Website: macys
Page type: delivery-shipping
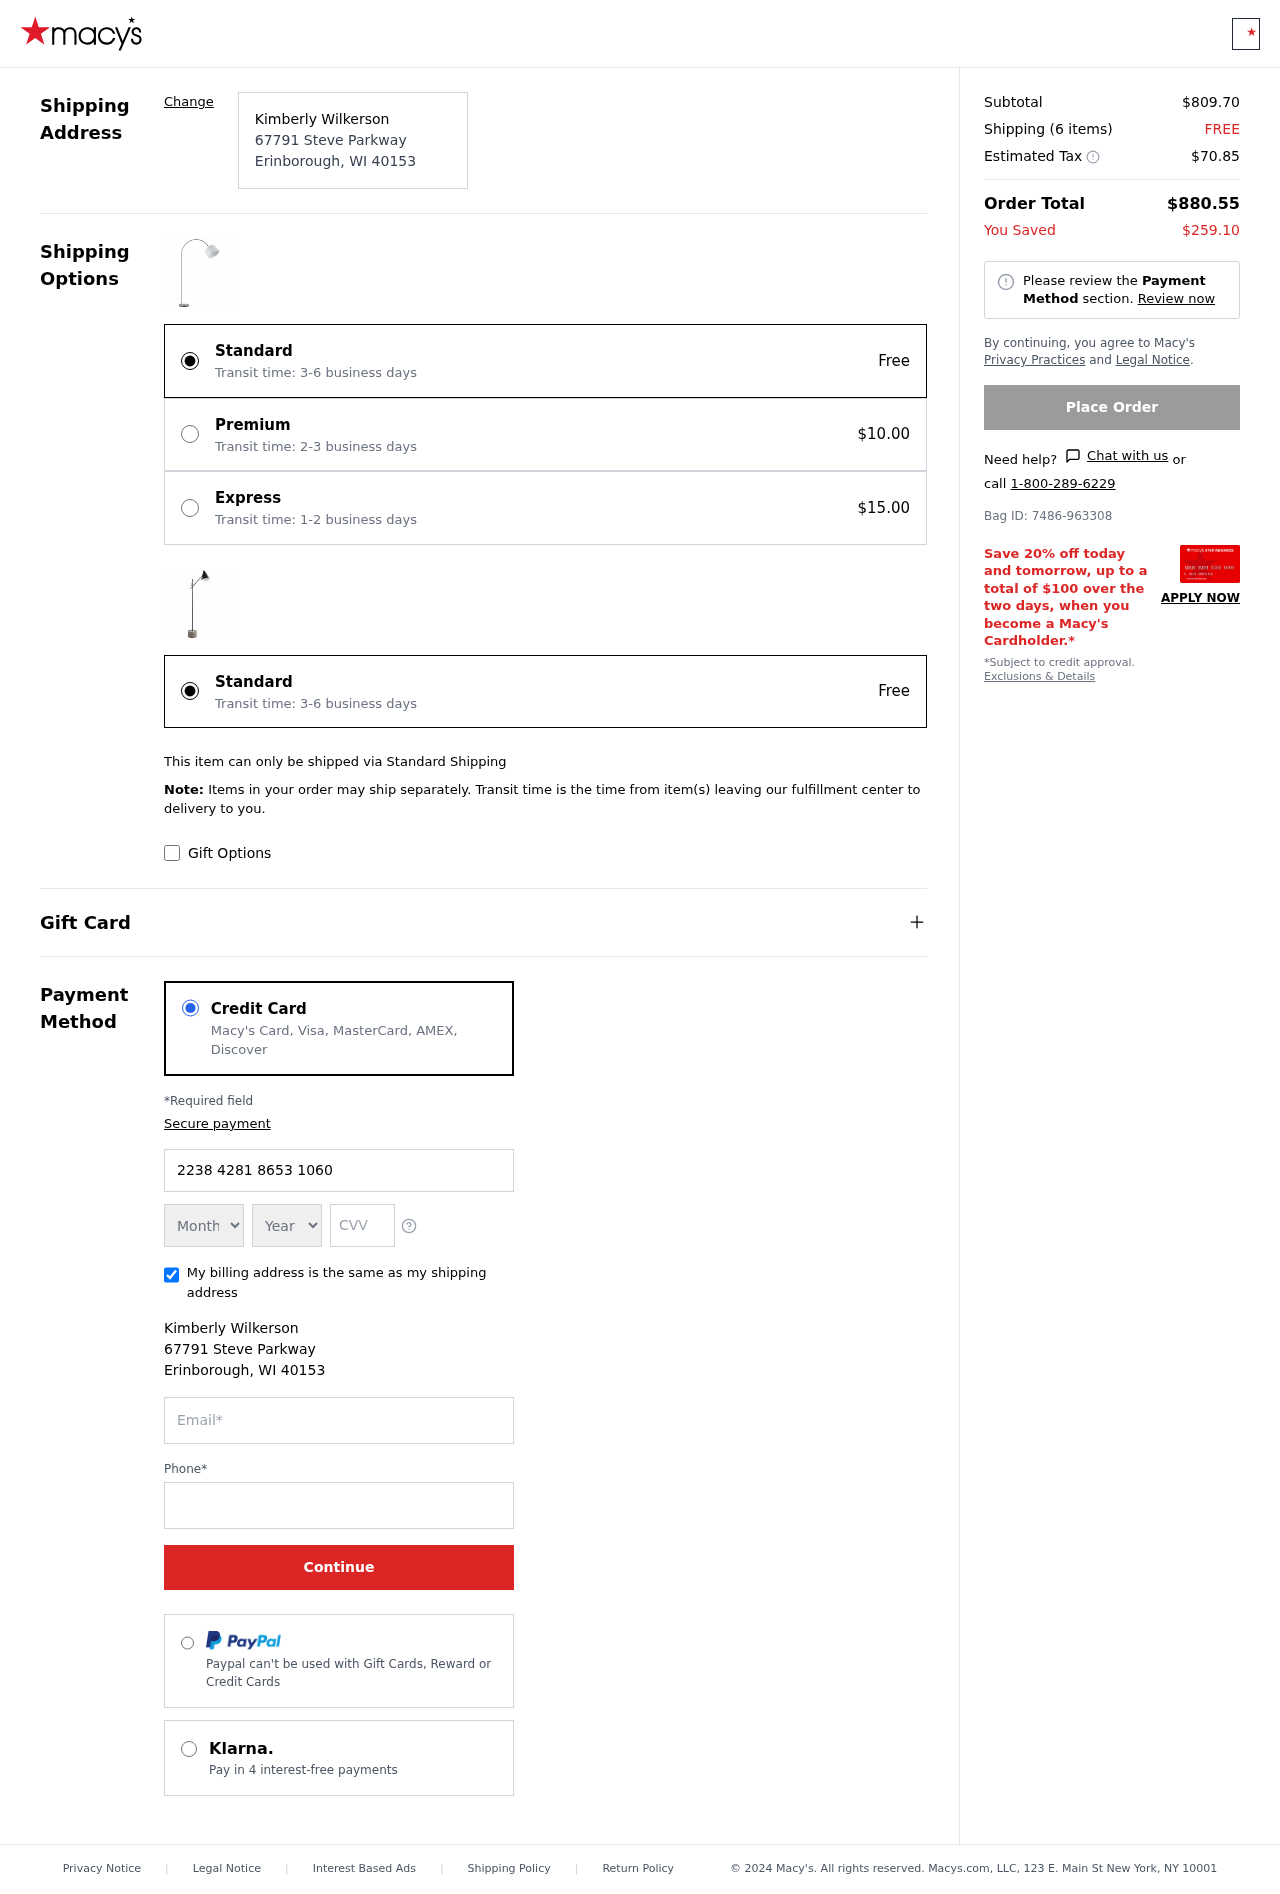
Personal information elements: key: PII_CARD_EXPIRY_MONTH
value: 09
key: PII_CARD_EXPIRY_YEAR
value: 29
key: PII_CITY
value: Erinborough
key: PII_CITY_STATE_ZIP
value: Erinborough, WI 40153
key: PII_FULLNAME
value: Kimberly Wilkerson
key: PII_POSTCODE
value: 40153
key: PII_STATE_ABBR
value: WI
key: PII_STREET
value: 67791 Steve Parkway
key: PII_CARD_NUMBER
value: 2238 4281 8653 1060
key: PII_CARD_CVV
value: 701
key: PII_EMAIL
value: kimberly.wilkerson@yahoo.com
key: PII_PHONE
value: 9942538262
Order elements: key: ORDER_SUBTOTAL
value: $809.70
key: ORDER_NUM_ITEMS
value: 6
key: ORDER_SHIPPING_COST
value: FREE
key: ORDER_TAX
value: $70.85
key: ORDER_TOTAL
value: $880.55
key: ORDER_SAVINGS
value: $259.10
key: ORDER_BAG_ID
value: Bag ID: 7486-963308